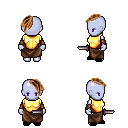
a pixel art fantasy rpg character, female body template, dark elf, purple skin, gold chest armor, robe skirt, brown long mohawk hairstyle, leather bracers, black slippers, dagger, four views (front, back, left, right), 2x2 character sprite sheet, small pixel art, hard edges, no anti-aliasing